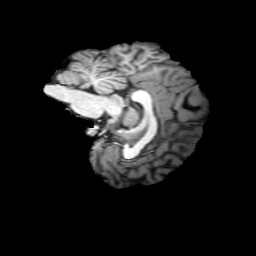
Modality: T1w
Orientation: sagittal
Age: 24
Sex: female
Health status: ill